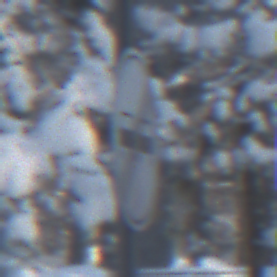
Verkehrszeichen: EndeUeberholverbot
Umgebung: Outdoor, Nature
Tageszeit: MorningAfternoon
Wetter: Clear
Licht: Natural
Jahreszeit: Winter
Kontrast: LowContrast